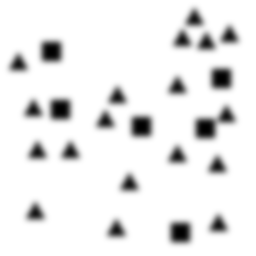
Squares: 6
Triangles: 18
Stars: 0
Total shapes: 24